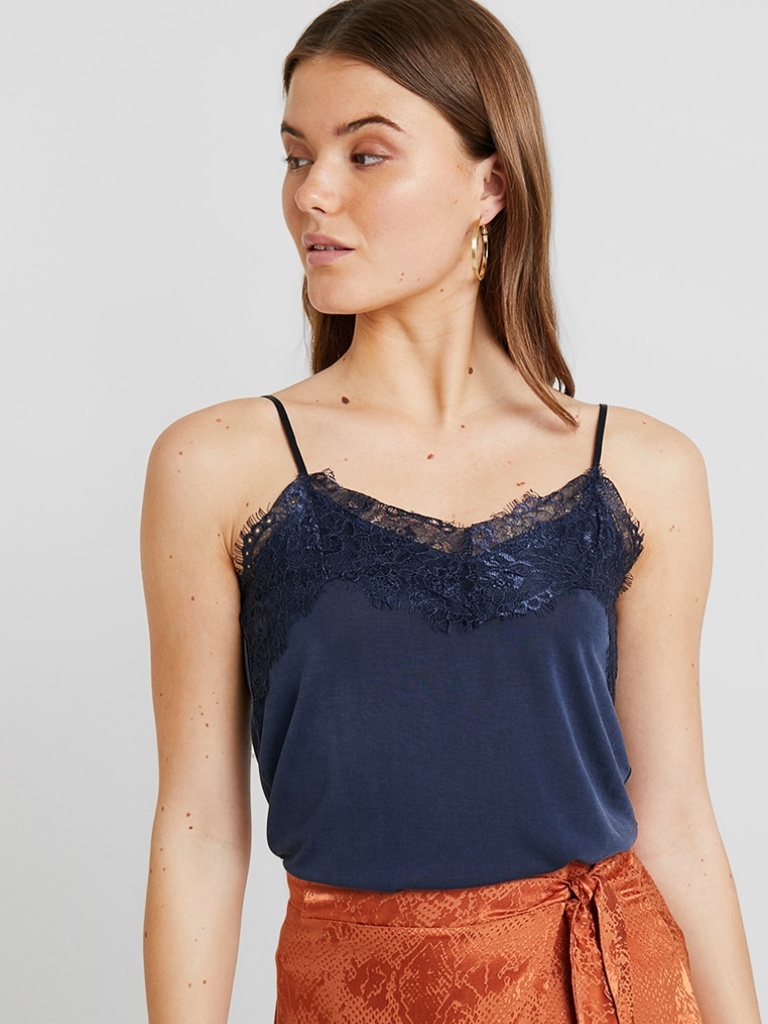
satin loose sleeveless hip length Fully Tucked in v-neck camisole